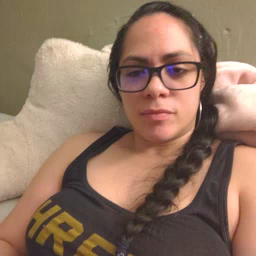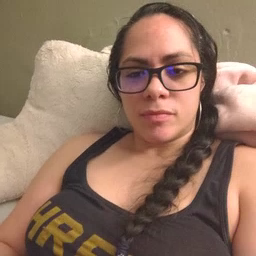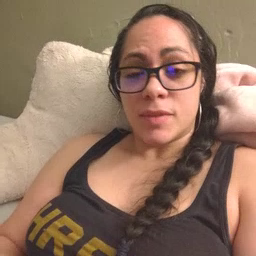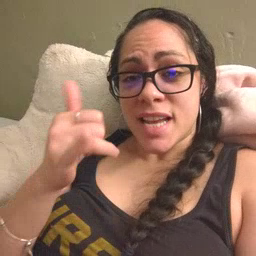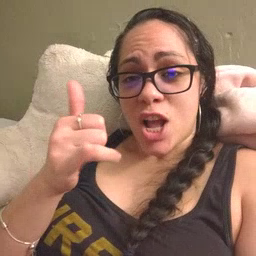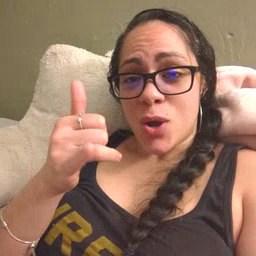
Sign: yellow